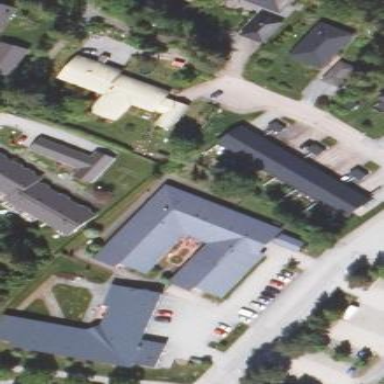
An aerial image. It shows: Nursing home.